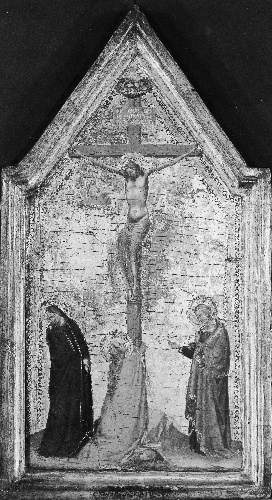
Title: The Crucifixion
Artist: Bernardo Daddi
Artist bio: Italian, Florence (?) ca. 1290–1348 Florence
Object type: Painting, central panel of a portable altarpiece
Classification: Paintings
Medium: Tempera on wood, gold ground
Dimensions: Arched top, 18 3/4 x 10 1/4 in. (47.6 x 26 cm)
Department: European Paintings
Credit line: Bequest of George Blumenthal, 1941
Accession year: 1941
Repository: Metropolitan Museum of Art, New York, NY
Tags: Crucifixion|Mary Magdalene|Saint John the Evangelist|Virgin Mary|Christ